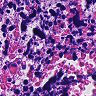
Metastatic tissue present: no